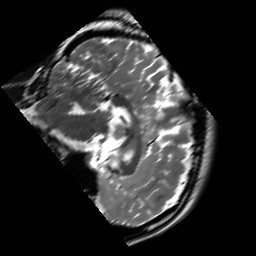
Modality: T2w
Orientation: sagittal
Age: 20
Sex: male
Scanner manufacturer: siemens
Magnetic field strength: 3 T
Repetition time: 7 s
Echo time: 0.09 s